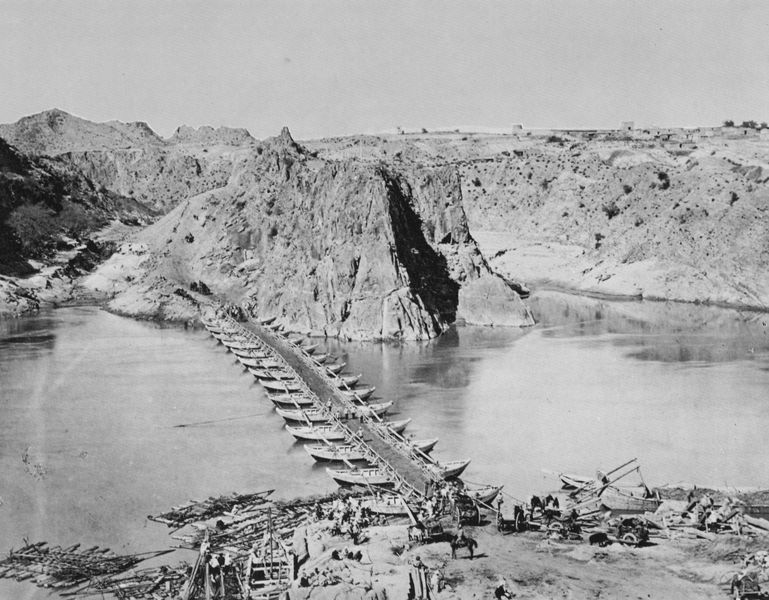
Titel: Eine Bootsbrücke in Kushalgar während der Besetzung Afghanistans durch drei englische und indische Armeekorps
Künstler: Felice A. Beato
Standort: England
Institution: Privatsammlung
Schlagwörter: berg, dunkel, felsen, gestein, himmel, mann, meer, schatten, wasser, weiß, fluss, landschaft, menschen, sand, see, ufer, grau, hell, hintergrund, holz, licht, männer, schwarz, strasse, vordergrund, weg, stein, erde, hügel, spiegelung, brücke, gewässer, boot, boote, kahn, karren, pferd, pferde, reiter, ruder, räder, rappe, schiff, schiffe, strand, abhang, steinig, berge, fels, gebirge, hang, wüste, steil, fuhrwerke, speichen, arbeiter, damm, hafen, rad, wagen, böschung, krieg, steg, stämme, soldaten, bucht, steilküste, foto, fotografie, photographie, übergang, technik, schwarz weiss, militär, armee, photo, karg, plateau, usa, erinnerung, aufnahme, bau, hölzer, bauen, rumpf, flosse, baustelle, matsch, maschinen, dokumentation, steinbruch, indianer, bergbau, flösse, stausee, brückenkopf, pionier, pioniere, ponton, pontonbrücke, gluss, pontons, baumaschine, bootbrücke, bootsbrücke, militärtechnik, colorado, provisorium, brücke fluss, baumlos, schwarzweiss foto, konsturieren